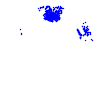
Particle: electron